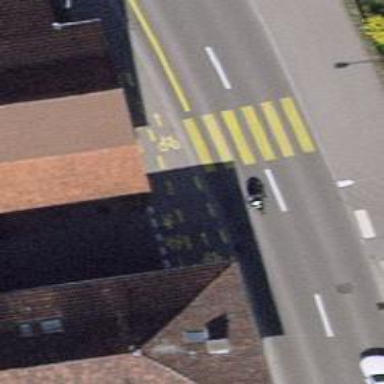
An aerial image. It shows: Asphalt footway with crossing.